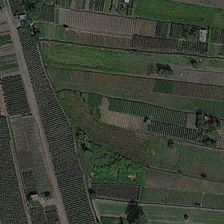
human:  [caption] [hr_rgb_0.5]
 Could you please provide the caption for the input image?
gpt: many pieces of farmlands with some green trees scattered are together .

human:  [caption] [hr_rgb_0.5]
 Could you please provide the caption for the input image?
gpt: the little farm consists of grass and crops .

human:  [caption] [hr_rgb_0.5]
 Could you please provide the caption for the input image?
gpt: many pieces of farmlands with some green trees scattered are together .

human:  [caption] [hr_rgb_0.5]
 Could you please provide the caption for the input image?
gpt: the farm is divided into different parts of the color .

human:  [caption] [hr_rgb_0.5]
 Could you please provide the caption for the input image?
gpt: the little farm consists of grass and crops .